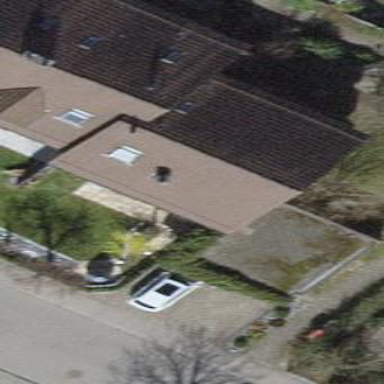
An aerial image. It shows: Building with tiled roof.